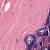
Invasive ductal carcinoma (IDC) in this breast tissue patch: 0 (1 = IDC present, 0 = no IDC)